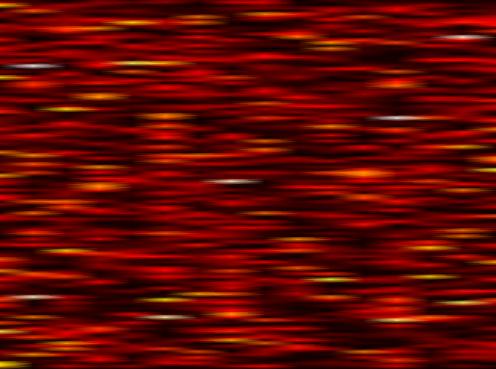
Label: UFMC